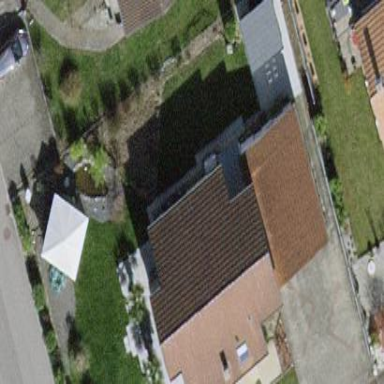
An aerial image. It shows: Detached building with gabled roof.